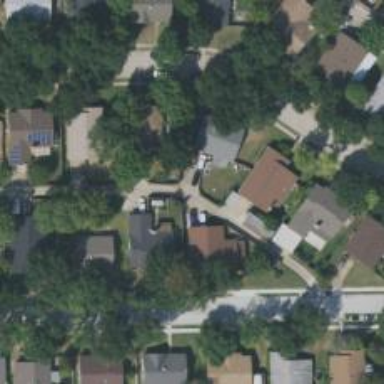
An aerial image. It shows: Alley classified as service road.